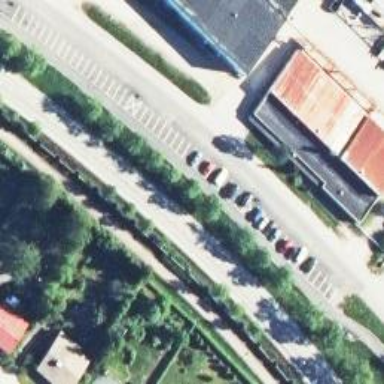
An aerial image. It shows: Cycleway.